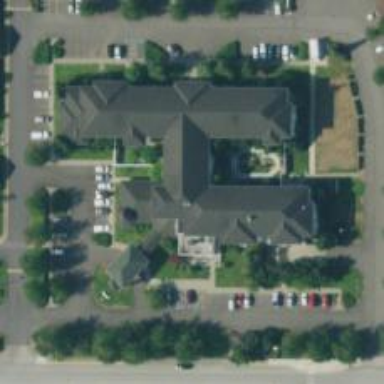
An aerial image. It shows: Nursing home.